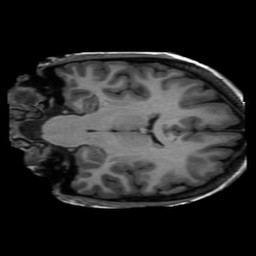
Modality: T1w
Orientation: coronal
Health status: ill
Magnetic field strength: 3 T